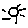
Label: sun